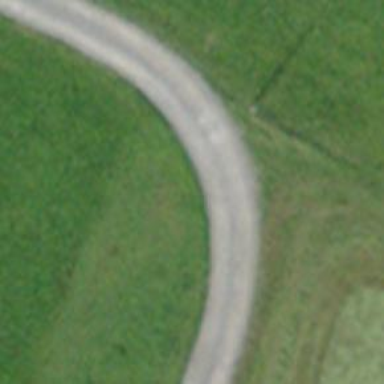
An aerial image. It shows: Gravel driveway serving as service road.